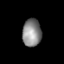
Tissue: lung
Cell type: Endothelial cells
Senescence score: 0.5554
Nuclear area (px): 510
Mean DAPI intensity: 136.927